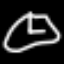
Label: clock